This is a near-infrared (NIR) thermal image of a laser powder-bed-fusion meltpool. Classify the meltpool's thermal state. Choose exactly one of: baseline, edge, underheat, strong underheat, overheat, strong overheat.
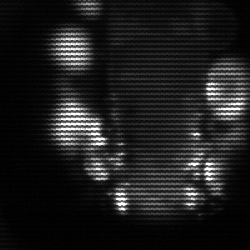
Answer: strong underheat